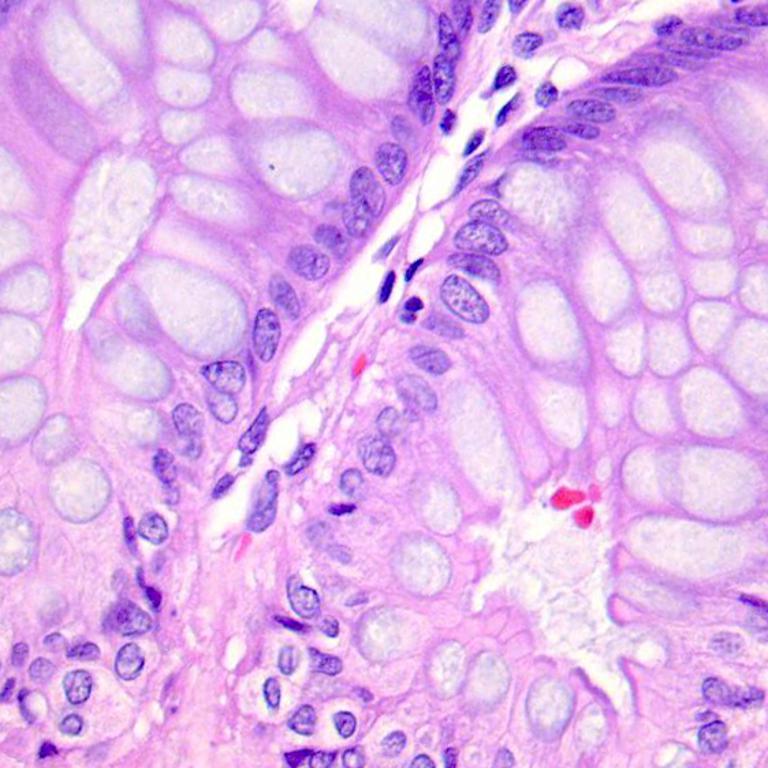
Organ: colon
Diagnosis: benign